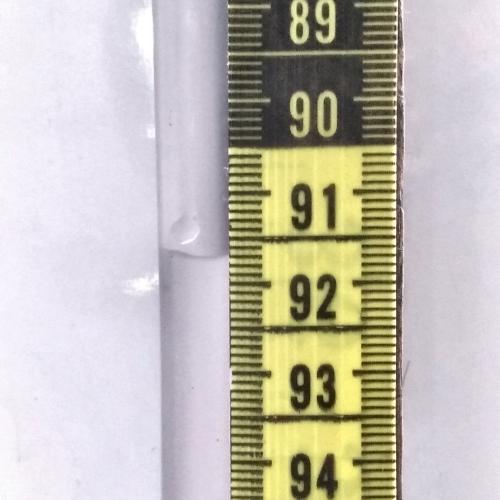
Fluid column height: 91.7 cm